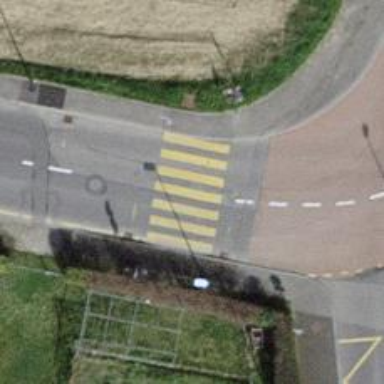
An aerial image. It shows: Zebra crossing on the road.